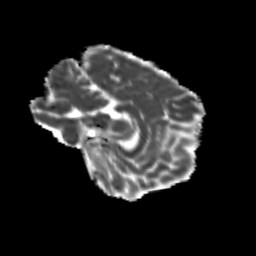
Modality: MD
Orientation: sagittal
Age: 31
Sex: female
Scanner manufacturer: siemens
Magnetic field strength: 3 T
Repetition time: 3.5 s
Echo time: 0.104 s